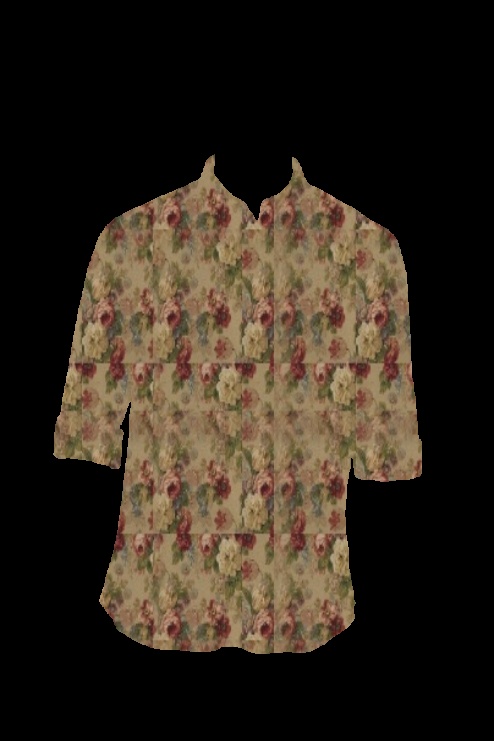
tan multi floral print tee